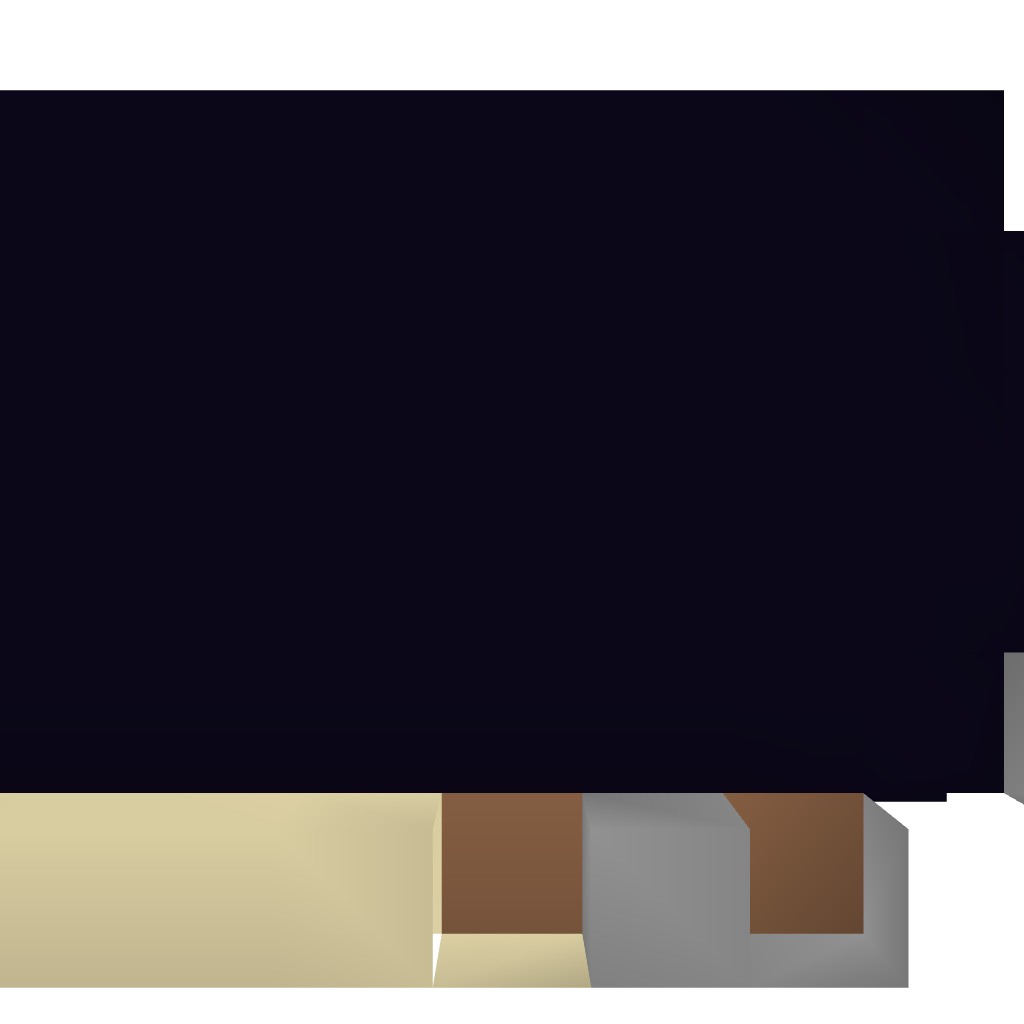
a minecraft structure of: Double TNT Launcher